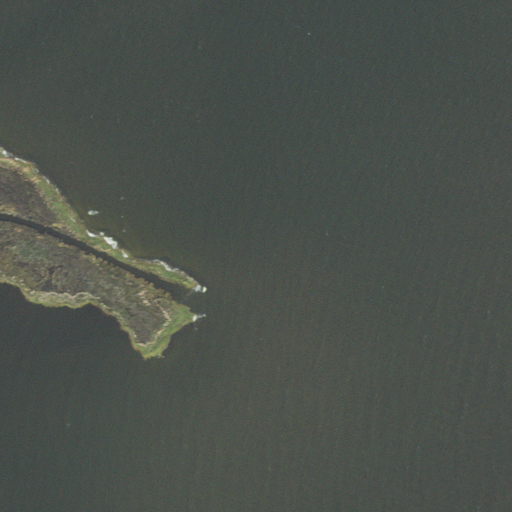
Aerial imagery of cape in North Carolina named Hogpen Point containing open water and herbaceous wetlands